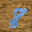
Label: 8